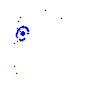
Particle: electron